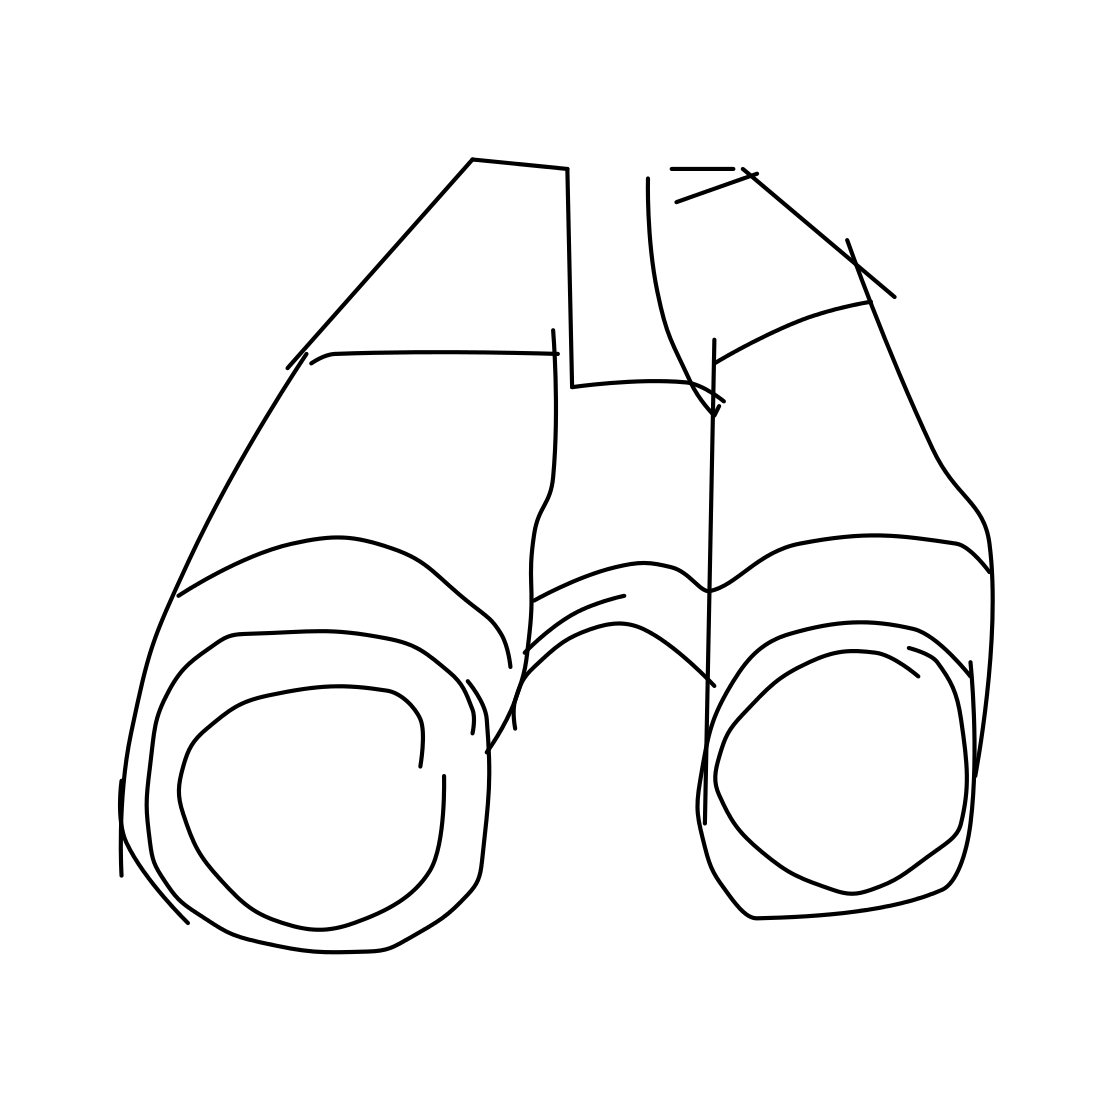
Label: binoculars